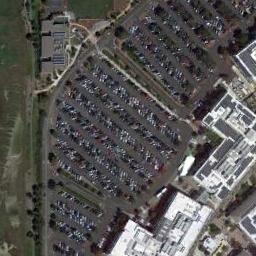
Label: parking_lot